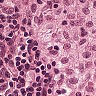
Metastatic tissue present: no